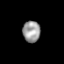
Tissue: prostate
Cell type: Myeloid cells
Senescence score: 0.6965
Nuclear area (px): 367
Mean DAPI intensity: 156.054